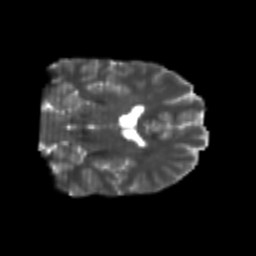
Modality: T2w
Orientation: coronal
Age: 21
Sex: male
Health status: healthy
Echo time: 0.074 s